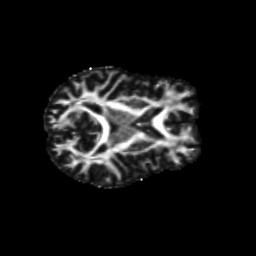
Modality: FA
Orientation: axial
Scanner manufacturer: siemens
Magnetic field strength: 3 T
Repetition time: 9.2 s
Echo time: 0.084 s